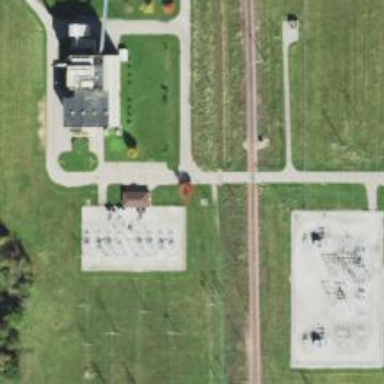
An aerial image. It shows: Switch used for power control.